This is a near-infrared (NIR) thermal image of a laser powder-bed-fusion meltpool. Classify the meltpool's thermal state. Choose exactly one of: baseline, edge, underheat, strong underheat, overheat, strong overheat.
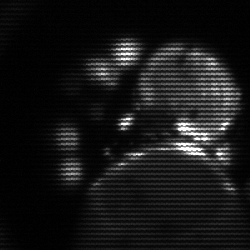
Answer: edge